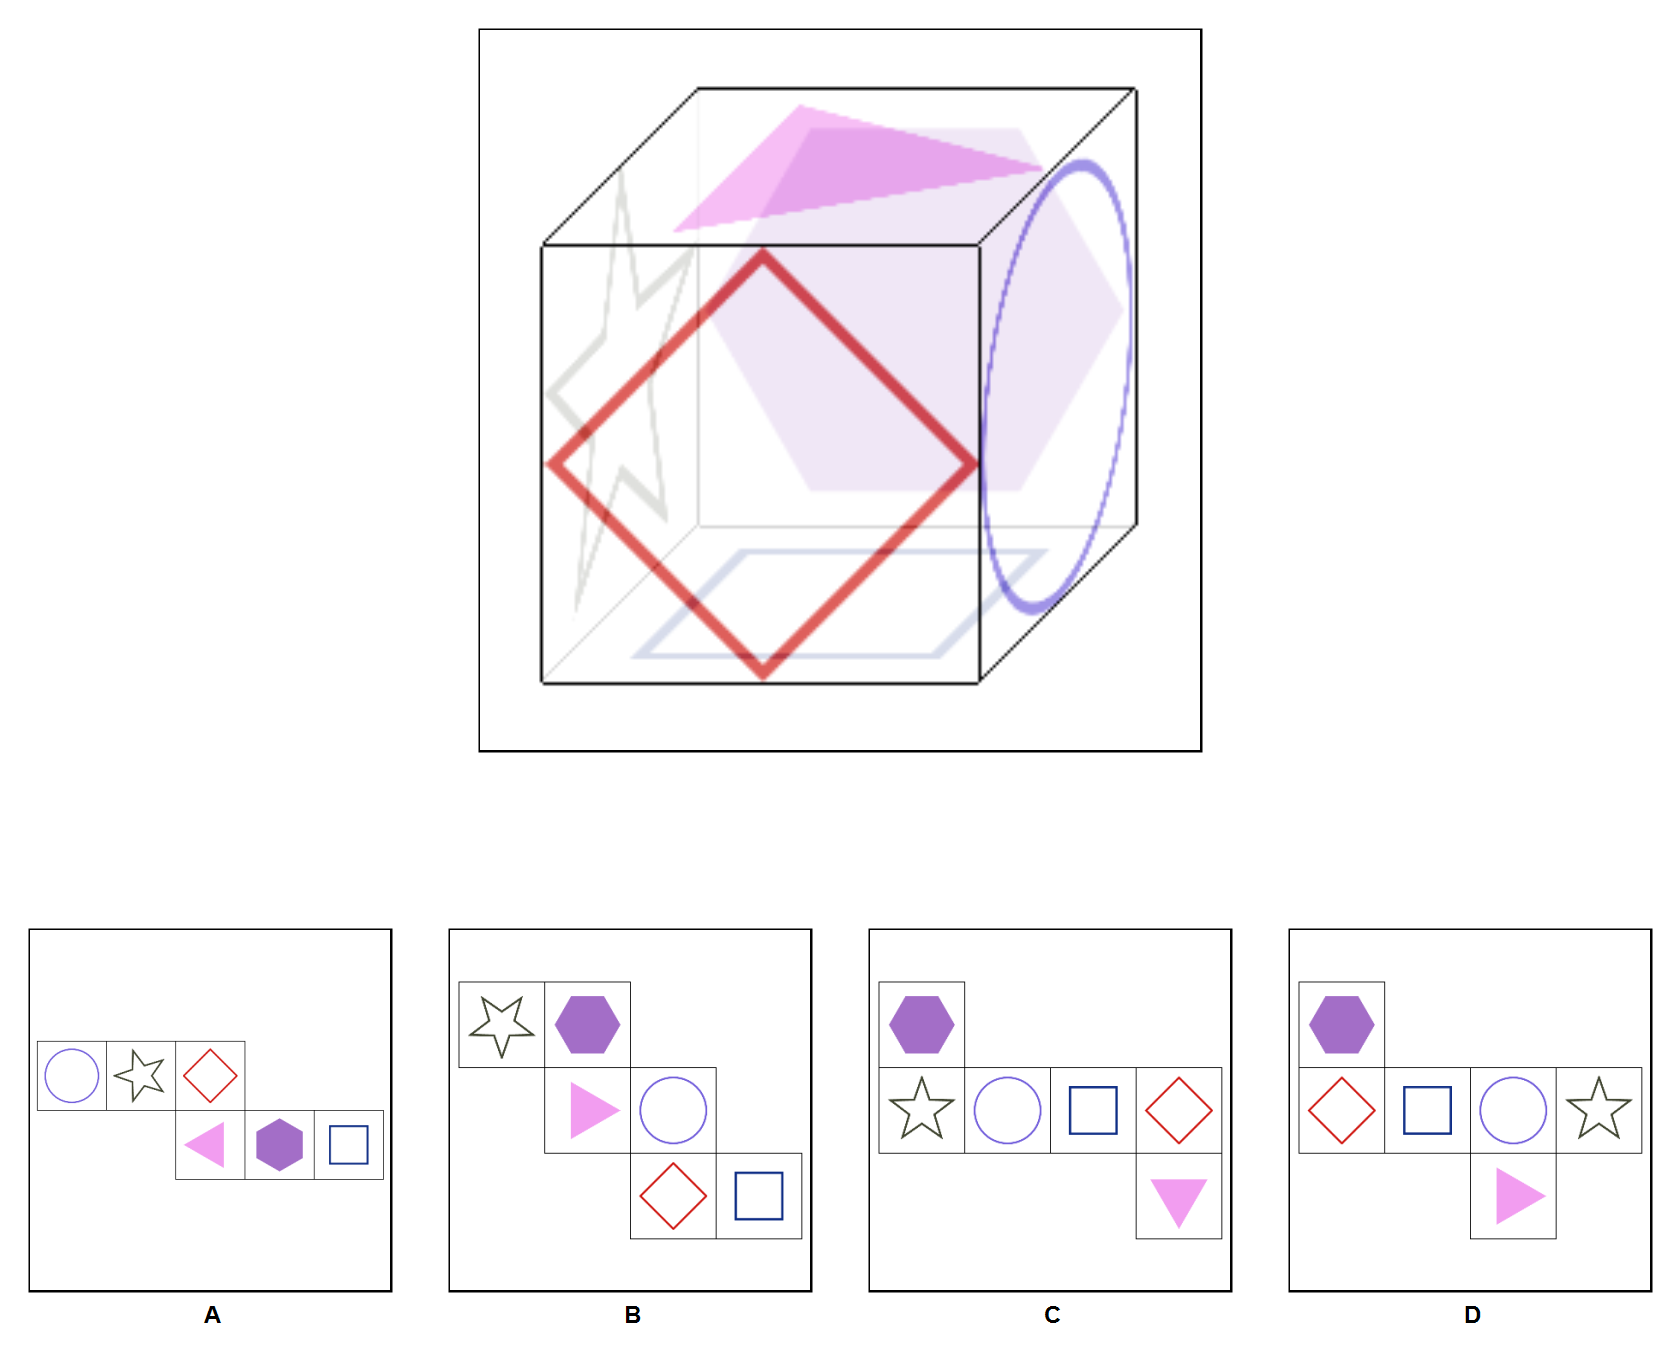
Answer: B